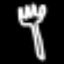
Label: fork